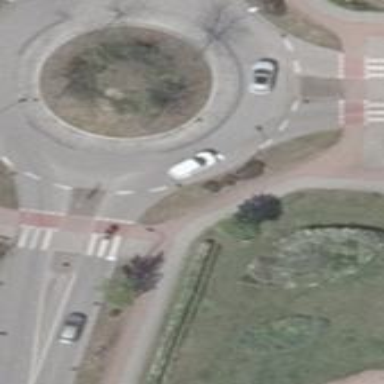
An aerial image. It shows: Secondary road with asphalt surface leading to roundabout. There is cycle track on the right side of the road.